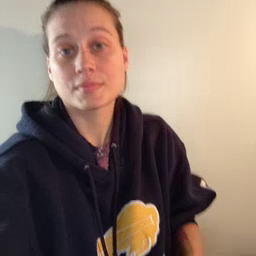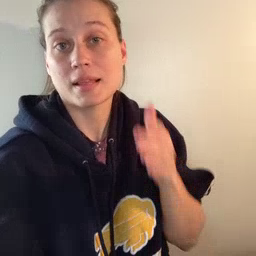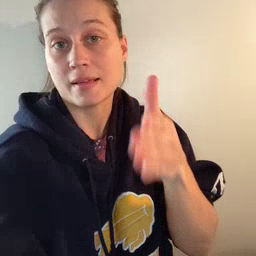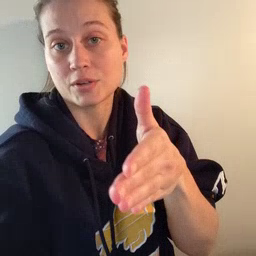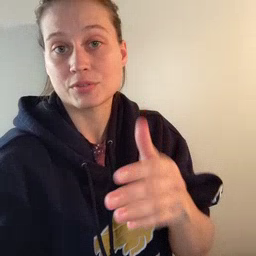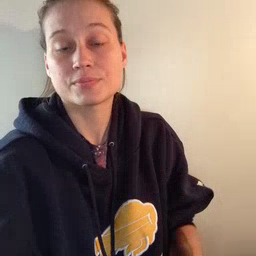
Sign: after